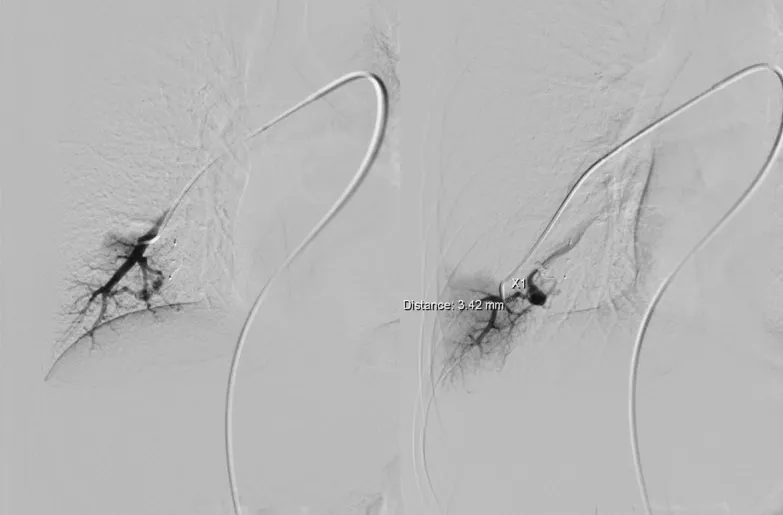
Pulmonary angiography before embolization of PAVMs in the right lung with two feeding arteries.
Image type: radiology (x_ray)